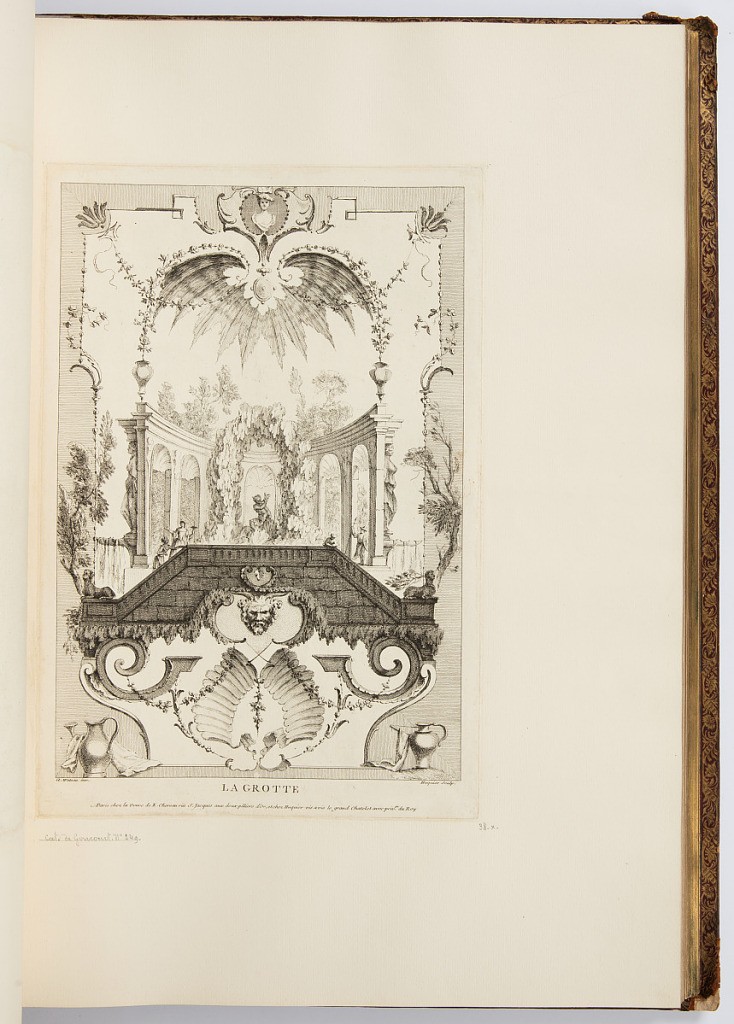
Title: LA GROTTE
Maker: Antoine Watteau, French, 1684–1721
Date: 1723-1735
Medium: Etching on laid paper
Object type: Bound print
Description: Page of arabesque ornamentation framing a central vignette of a grotto with scallop shell niches and a fountain. Several individuals walk along the staircase in front of the fountain, which has on its facade a horned mascaron. The plate is signed.